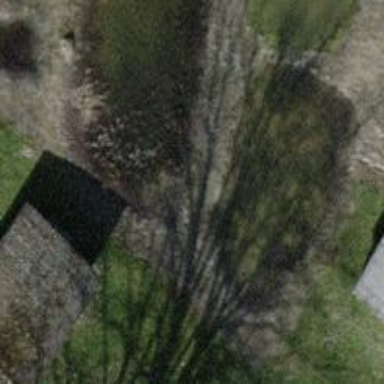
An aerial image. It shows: Pond with natural water.